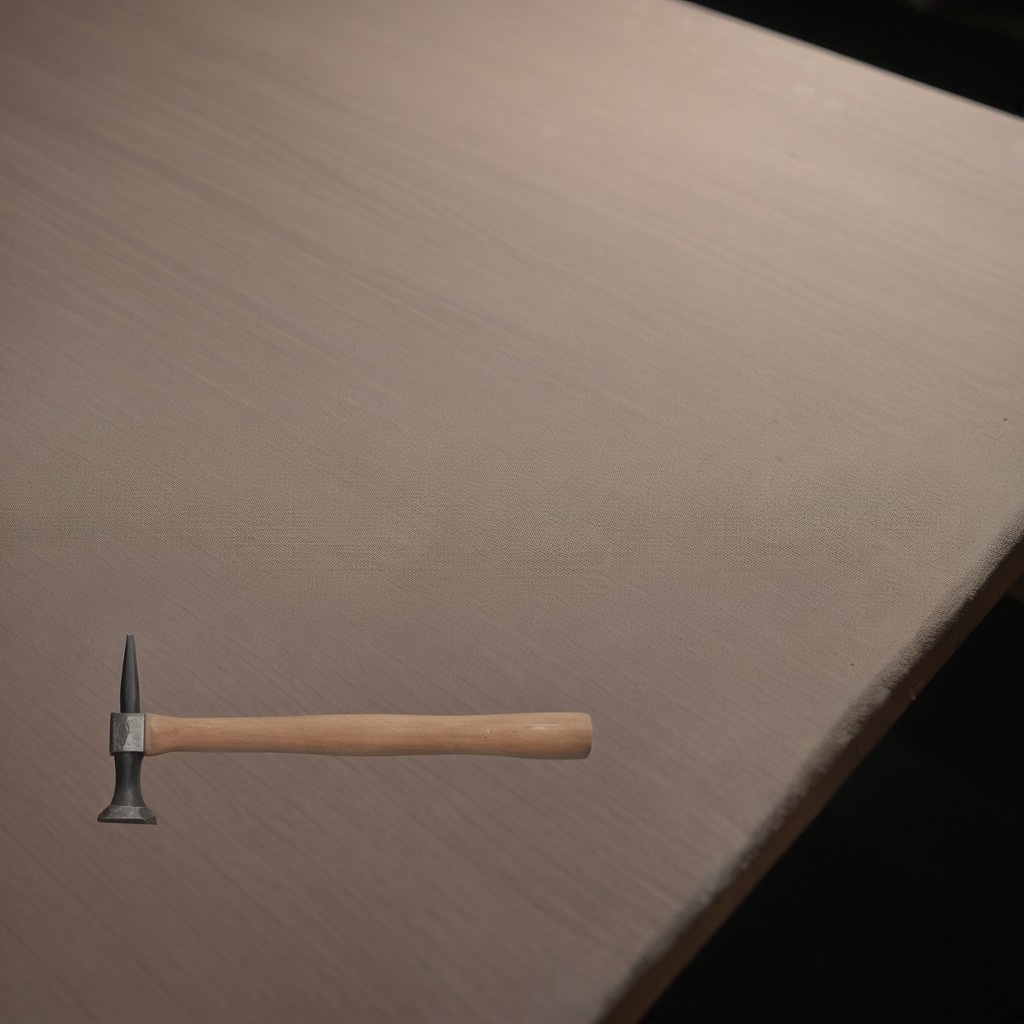
A hammer lying on the wooden table